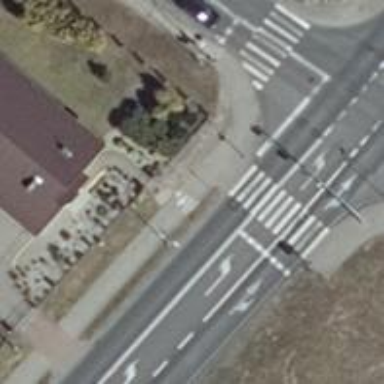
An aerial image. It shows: Road with traffic signals.